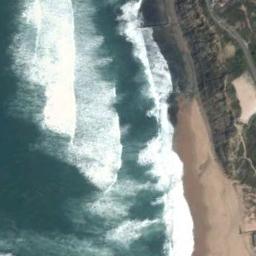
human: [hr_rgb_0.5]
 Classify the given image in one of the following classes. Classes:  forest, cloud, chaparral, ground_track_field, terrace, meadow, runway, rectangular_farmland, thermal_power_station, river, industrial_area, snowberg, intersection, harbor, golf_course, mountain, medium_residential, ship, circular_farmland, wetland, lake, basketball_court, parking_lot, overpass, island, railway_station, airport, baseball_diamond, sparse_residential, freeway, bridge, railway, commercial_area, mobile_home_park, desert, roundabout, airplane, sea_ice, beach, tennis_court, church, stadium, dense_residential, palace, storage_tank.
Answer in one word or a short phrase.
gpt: beach